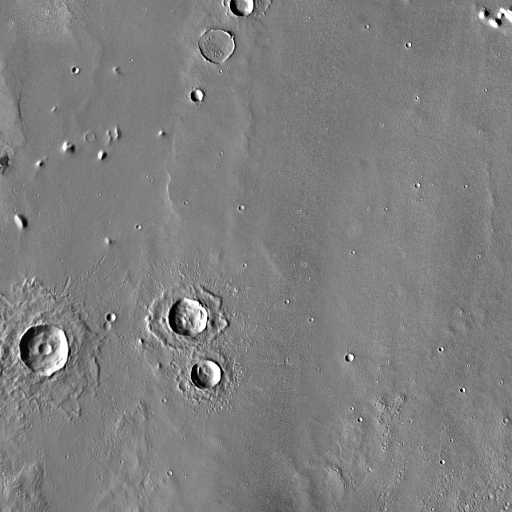
Crater classes present: Background, Other, Layered, Buried, Secondary